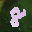
Label: 8